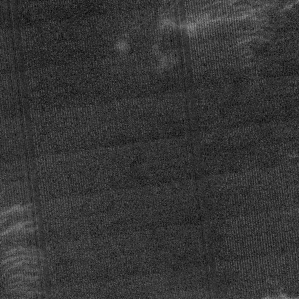
Label: frost